Aerial crown-view tile of a tropical tree (Barro Colorado Island, Panama), acquired 20250217:
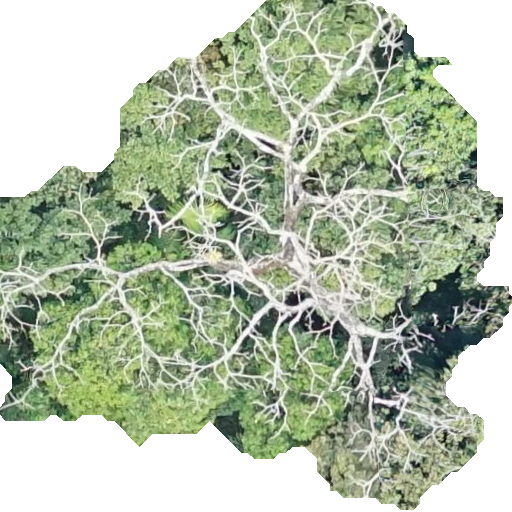
Species: Pseudobombax septenatum
GBIF accepted scientific name: Pseudobombax septenatum
Crown area: 276.145 m²